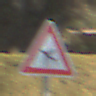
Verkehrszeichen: FlugbetriebRechts
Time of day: MorningAfternoon
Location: Outdoor (Nature)
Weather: PartlyCloudy
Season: NotSpecified
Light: Natural